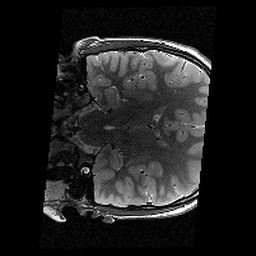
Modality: T2w
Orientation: coronal
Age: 13
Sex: male
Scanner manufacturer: siemens
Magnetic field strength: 3 T
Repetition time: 9.23 s
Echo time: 0.067 s